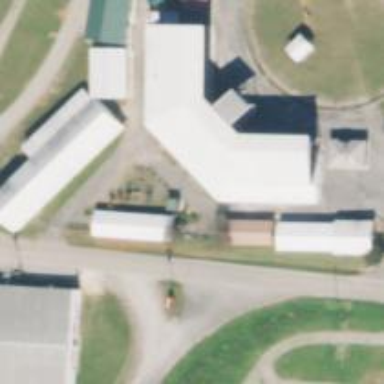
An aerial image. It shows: Grandstand building.